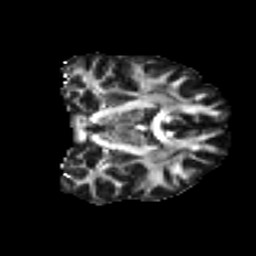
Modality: FA
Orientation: coronal
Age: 22
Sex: male
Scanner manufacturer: ge
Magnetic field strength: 3 T
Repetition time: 7.8 s
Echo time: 0.0607 s